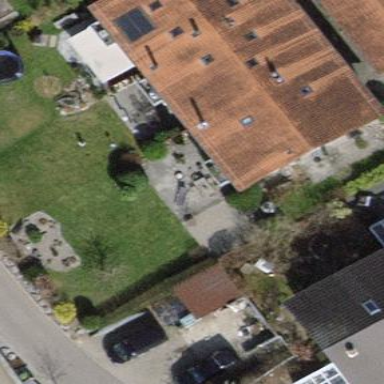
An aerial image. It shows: Terrace building.